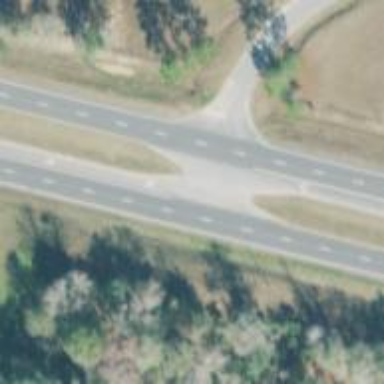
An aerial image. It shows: Dual carriageway expressway with asphalt surface. It is classified as trunk highway.